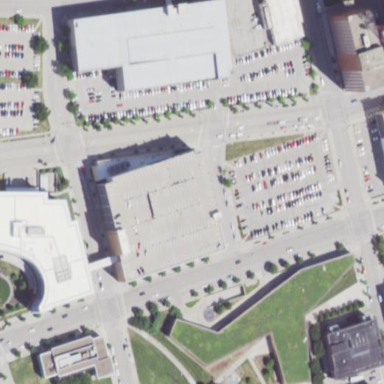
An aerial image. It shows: Multi-storey concrete parking building with grey roof. The building color is light taupe (#CCC195).